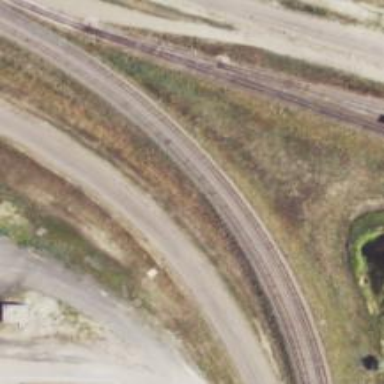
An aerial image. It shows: Railway siding for service.